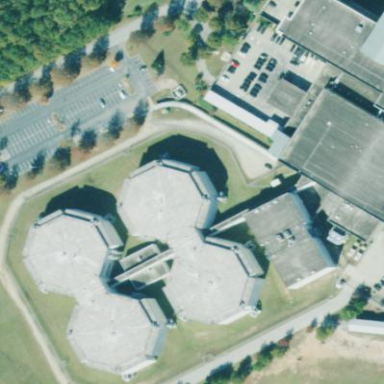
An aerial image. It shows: Prison building.